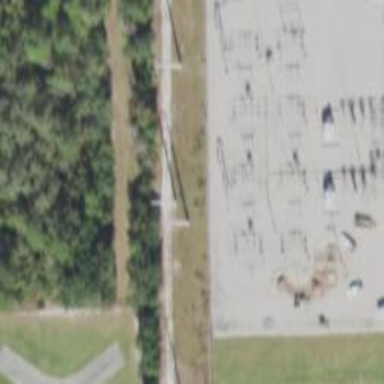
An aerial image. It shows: Switch for power supply.